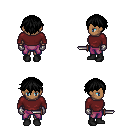
a pixel art fantasy rpg character, female body template, human, dark skin, maroon long-sleeve shirt, magenta pants, black short bangs hairstyle, metal gloves, black shoes, dagger, four views (front, back, left, right), 2x2 character sprite sheet, small pixel art, hard edges, no anti-aliasing